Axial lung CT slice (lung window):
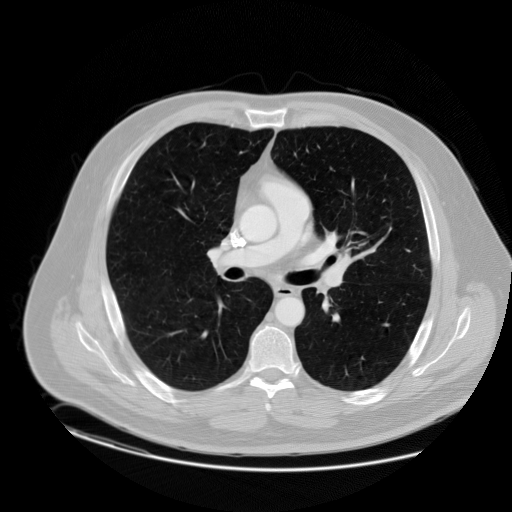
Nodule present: no